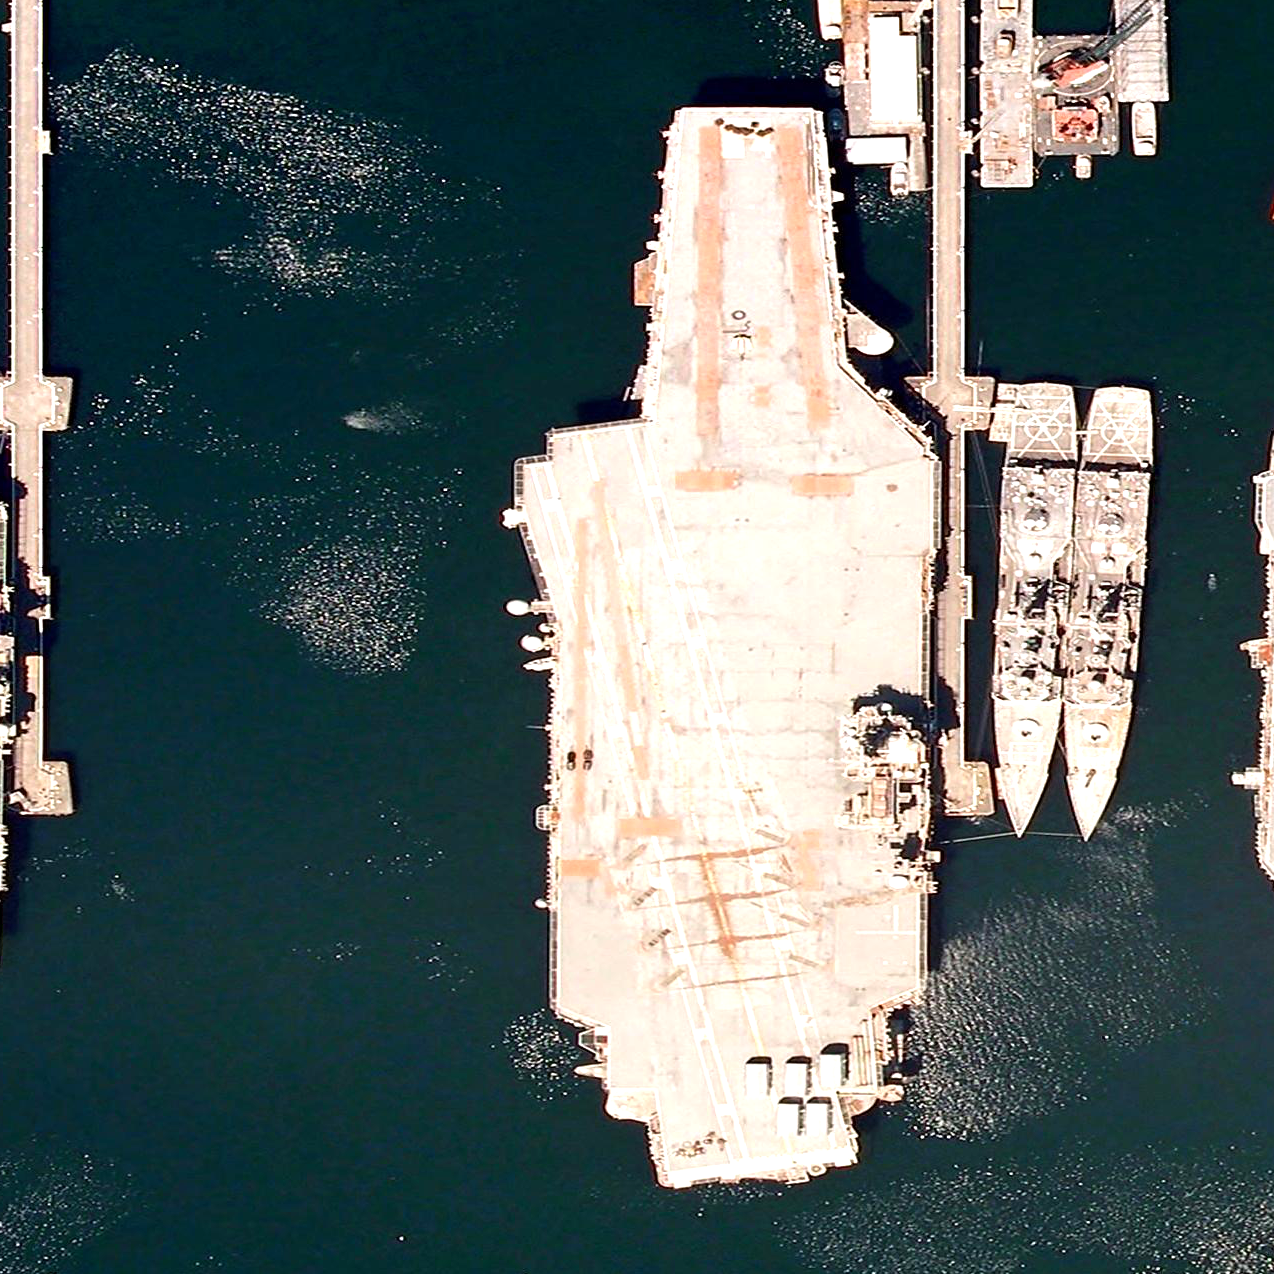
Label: aircraft_carrier